RGB frame:
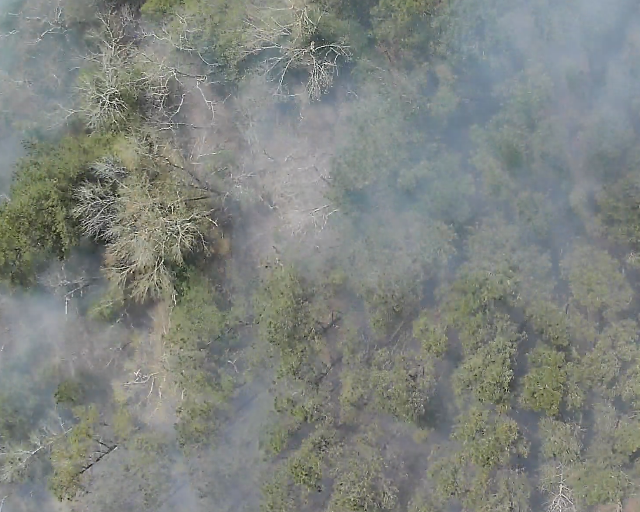
Thermal frame:
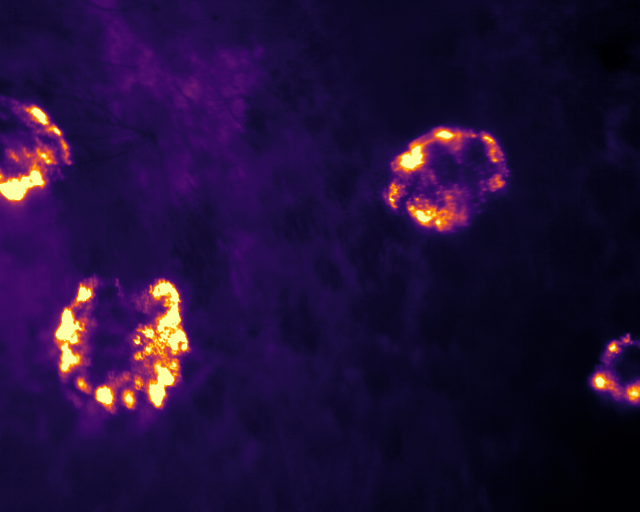
Captured: 2026-02-26 02:30:31
Pixels at or above 80 °C: 4055 (fraction of frame: 0.01237)